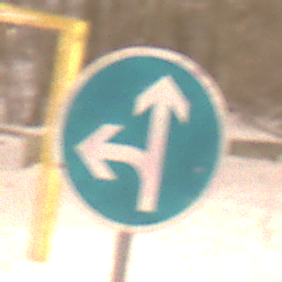
Verkehrszeichen: VorgeschriebeneFahrtrichtungGeradeausOderLinks
Umgebung: Outdoor, Urban
Tageszeit: Night
Wetter: Overcast
Licht: Artificial
Jahreszeit: Winter
Kontrast: MediumContrast